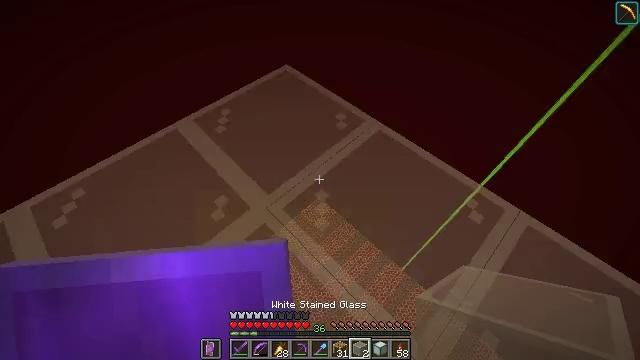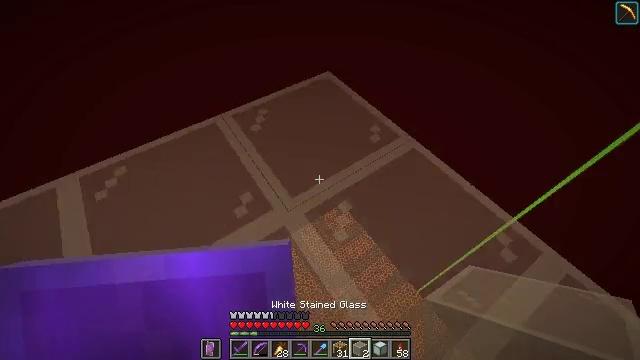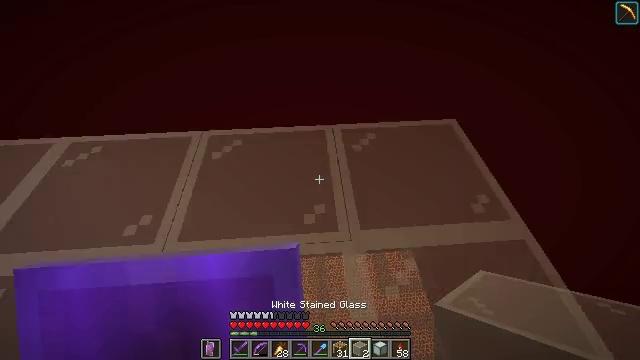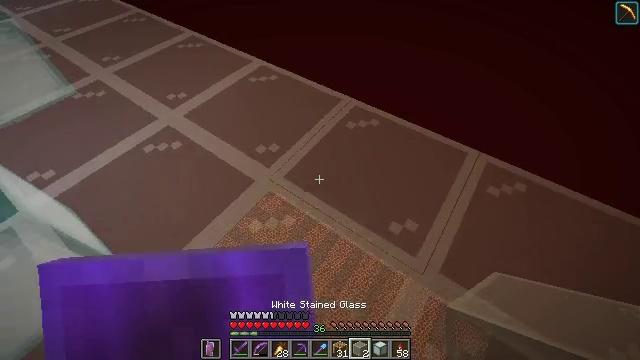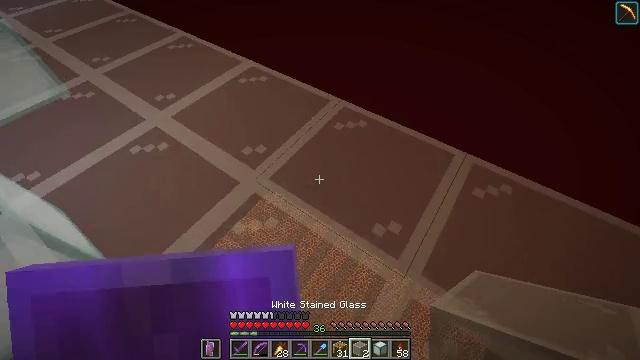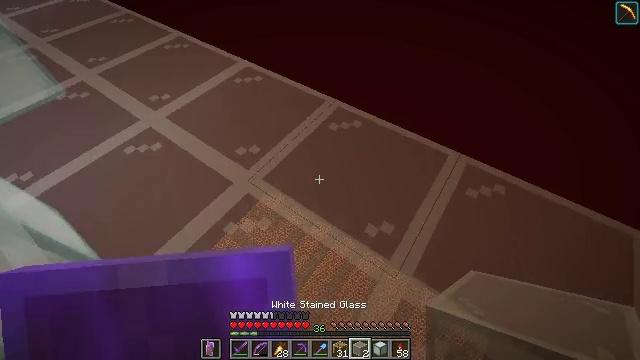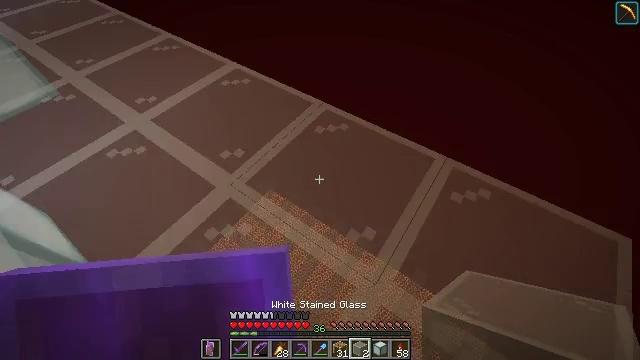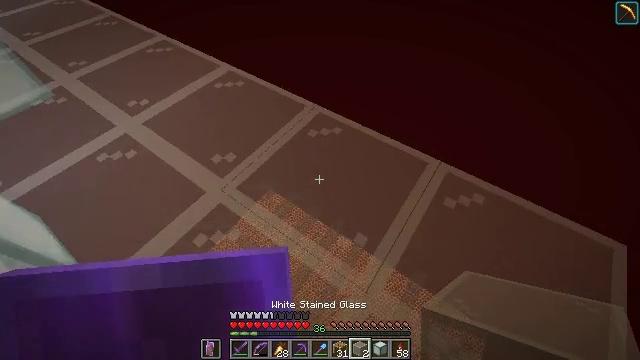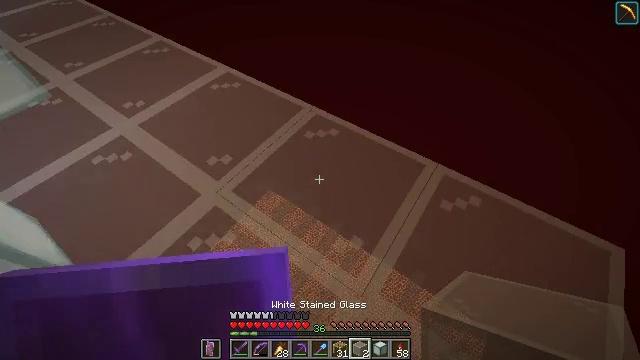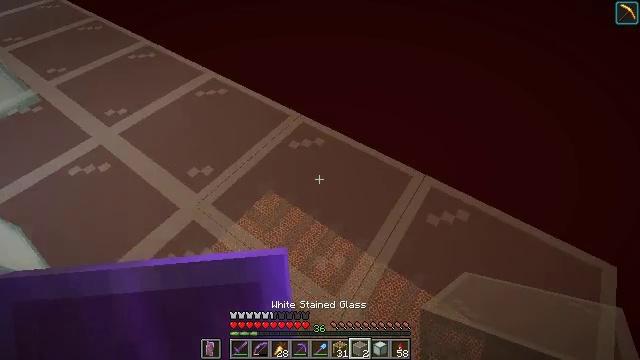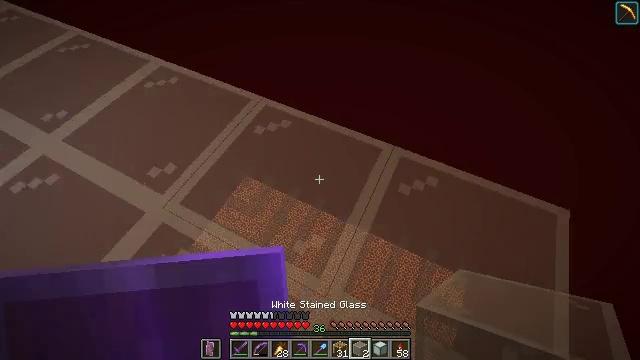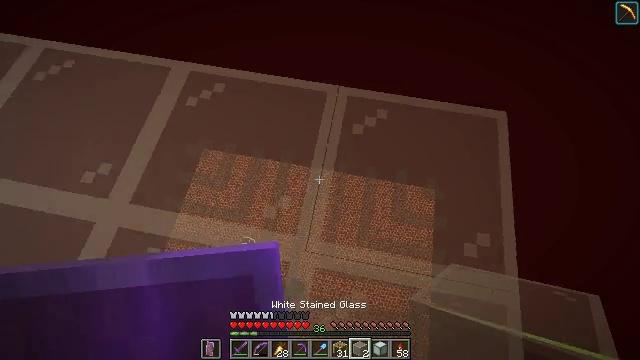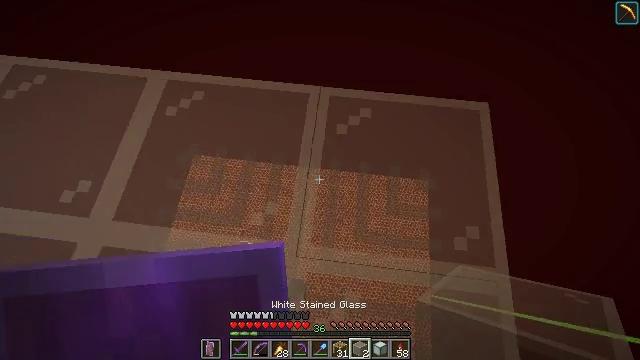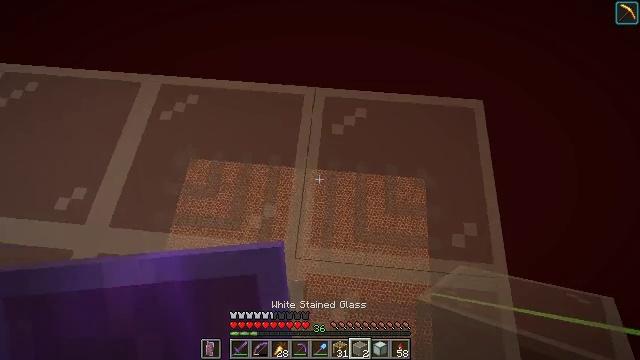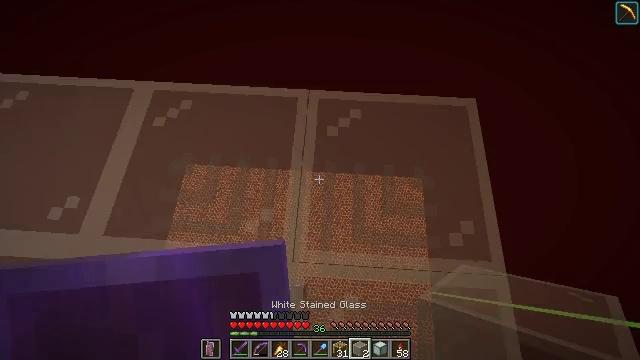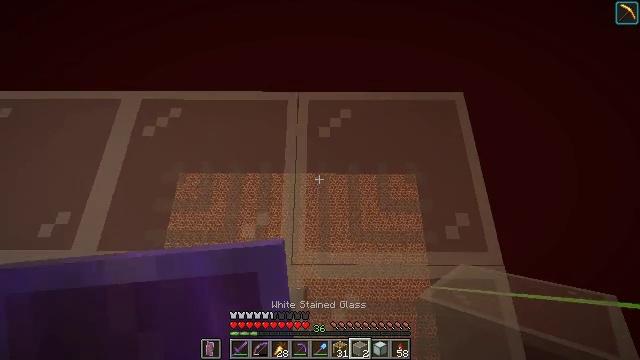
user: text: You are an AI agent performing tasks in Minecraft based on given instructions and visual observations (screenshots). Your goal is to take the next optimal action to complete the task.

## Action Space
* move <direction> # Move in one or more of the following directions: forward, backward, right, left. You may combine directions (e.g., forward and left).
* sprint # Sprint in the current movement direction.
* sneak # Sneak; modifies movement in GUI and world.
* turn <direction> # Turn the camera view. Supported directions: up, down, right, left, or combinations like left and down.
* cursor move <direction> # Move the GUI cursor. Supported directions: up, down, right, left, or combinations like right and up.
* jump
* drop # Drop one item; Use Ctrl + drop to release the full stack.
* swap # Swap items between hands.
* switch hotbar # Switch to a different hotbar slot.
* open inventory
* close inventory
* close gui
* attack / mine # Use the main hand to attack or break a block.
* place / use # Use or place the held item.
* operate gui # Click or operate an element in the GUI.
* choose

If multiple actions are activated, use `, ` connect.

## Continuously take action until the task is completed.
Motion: motion action
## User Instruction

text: Get white stained glass into your inventory.
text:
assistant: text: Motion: move forward, sneak, turn left and up
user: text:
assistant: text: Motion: move forward and move right, sneak, turn left and up
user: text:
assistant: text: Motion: move right, sneak, turn left and down
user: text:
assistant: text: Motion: move right, sneak
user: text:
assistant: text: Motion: move right, sneak
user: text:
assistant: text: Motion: move forward and move right, sneak
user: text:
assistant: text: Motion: move forward and move right, sneak
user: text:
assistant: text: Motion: move forward and move right, sneak
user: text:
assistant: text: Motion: move forward and move right, sneak
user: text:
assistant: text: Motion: move right, sneak, turn right and down
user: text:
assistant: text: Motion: sneak, turn right and down
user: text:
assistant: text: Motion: sneak, turn right
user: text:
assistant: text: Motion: sneak, turn right
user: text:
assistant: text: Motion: sneak, turn right
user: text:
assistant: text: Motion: sneak, turn right
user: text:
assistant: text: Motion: sneak, turn right
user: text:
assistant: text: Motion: sneak
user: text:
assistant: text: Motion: sneak
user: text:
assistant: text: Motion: sneak
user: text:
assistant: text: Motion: sneak
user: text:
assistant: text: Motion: sneak
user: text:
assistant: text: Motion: sneak
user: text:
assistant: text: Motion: sneak
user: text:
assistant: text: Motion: sneak
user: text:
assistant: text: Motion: sneak
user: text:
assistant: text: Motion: sneak
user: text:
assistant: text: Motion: sneak
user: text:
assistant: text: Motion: move right, sneak
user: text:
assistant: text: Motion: move forward and move right, sneak
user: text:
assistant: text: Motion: move forward and move right, sneak